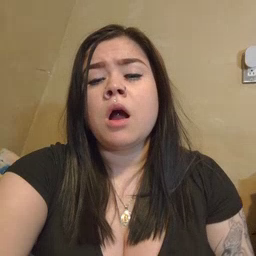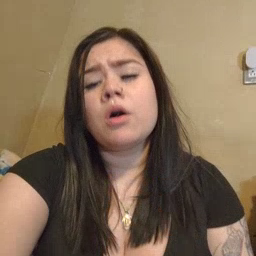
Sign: hungry